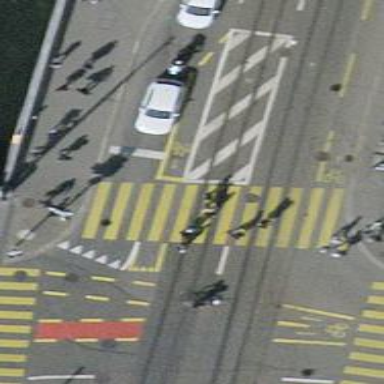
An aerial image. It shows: Zebra crossing with traffic signals on the road.